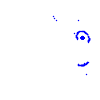
Particle: kaon